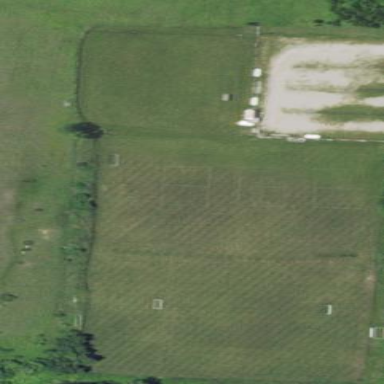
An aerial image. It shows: Soccer pitch for outdoor sports and leisure activities.